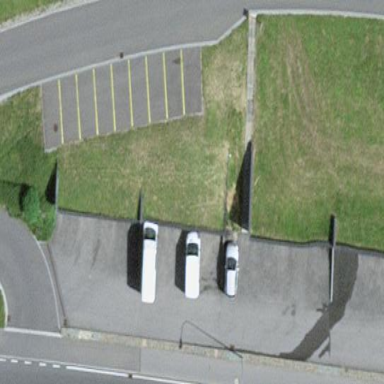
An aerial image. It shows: Parking area.